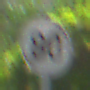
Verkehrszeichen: EndeGeschwindigkeit80
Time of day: MorningAfternoon
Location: Outdoor (Urban)
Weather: Overcast
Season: NotSpecified
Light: Natural